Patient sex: M
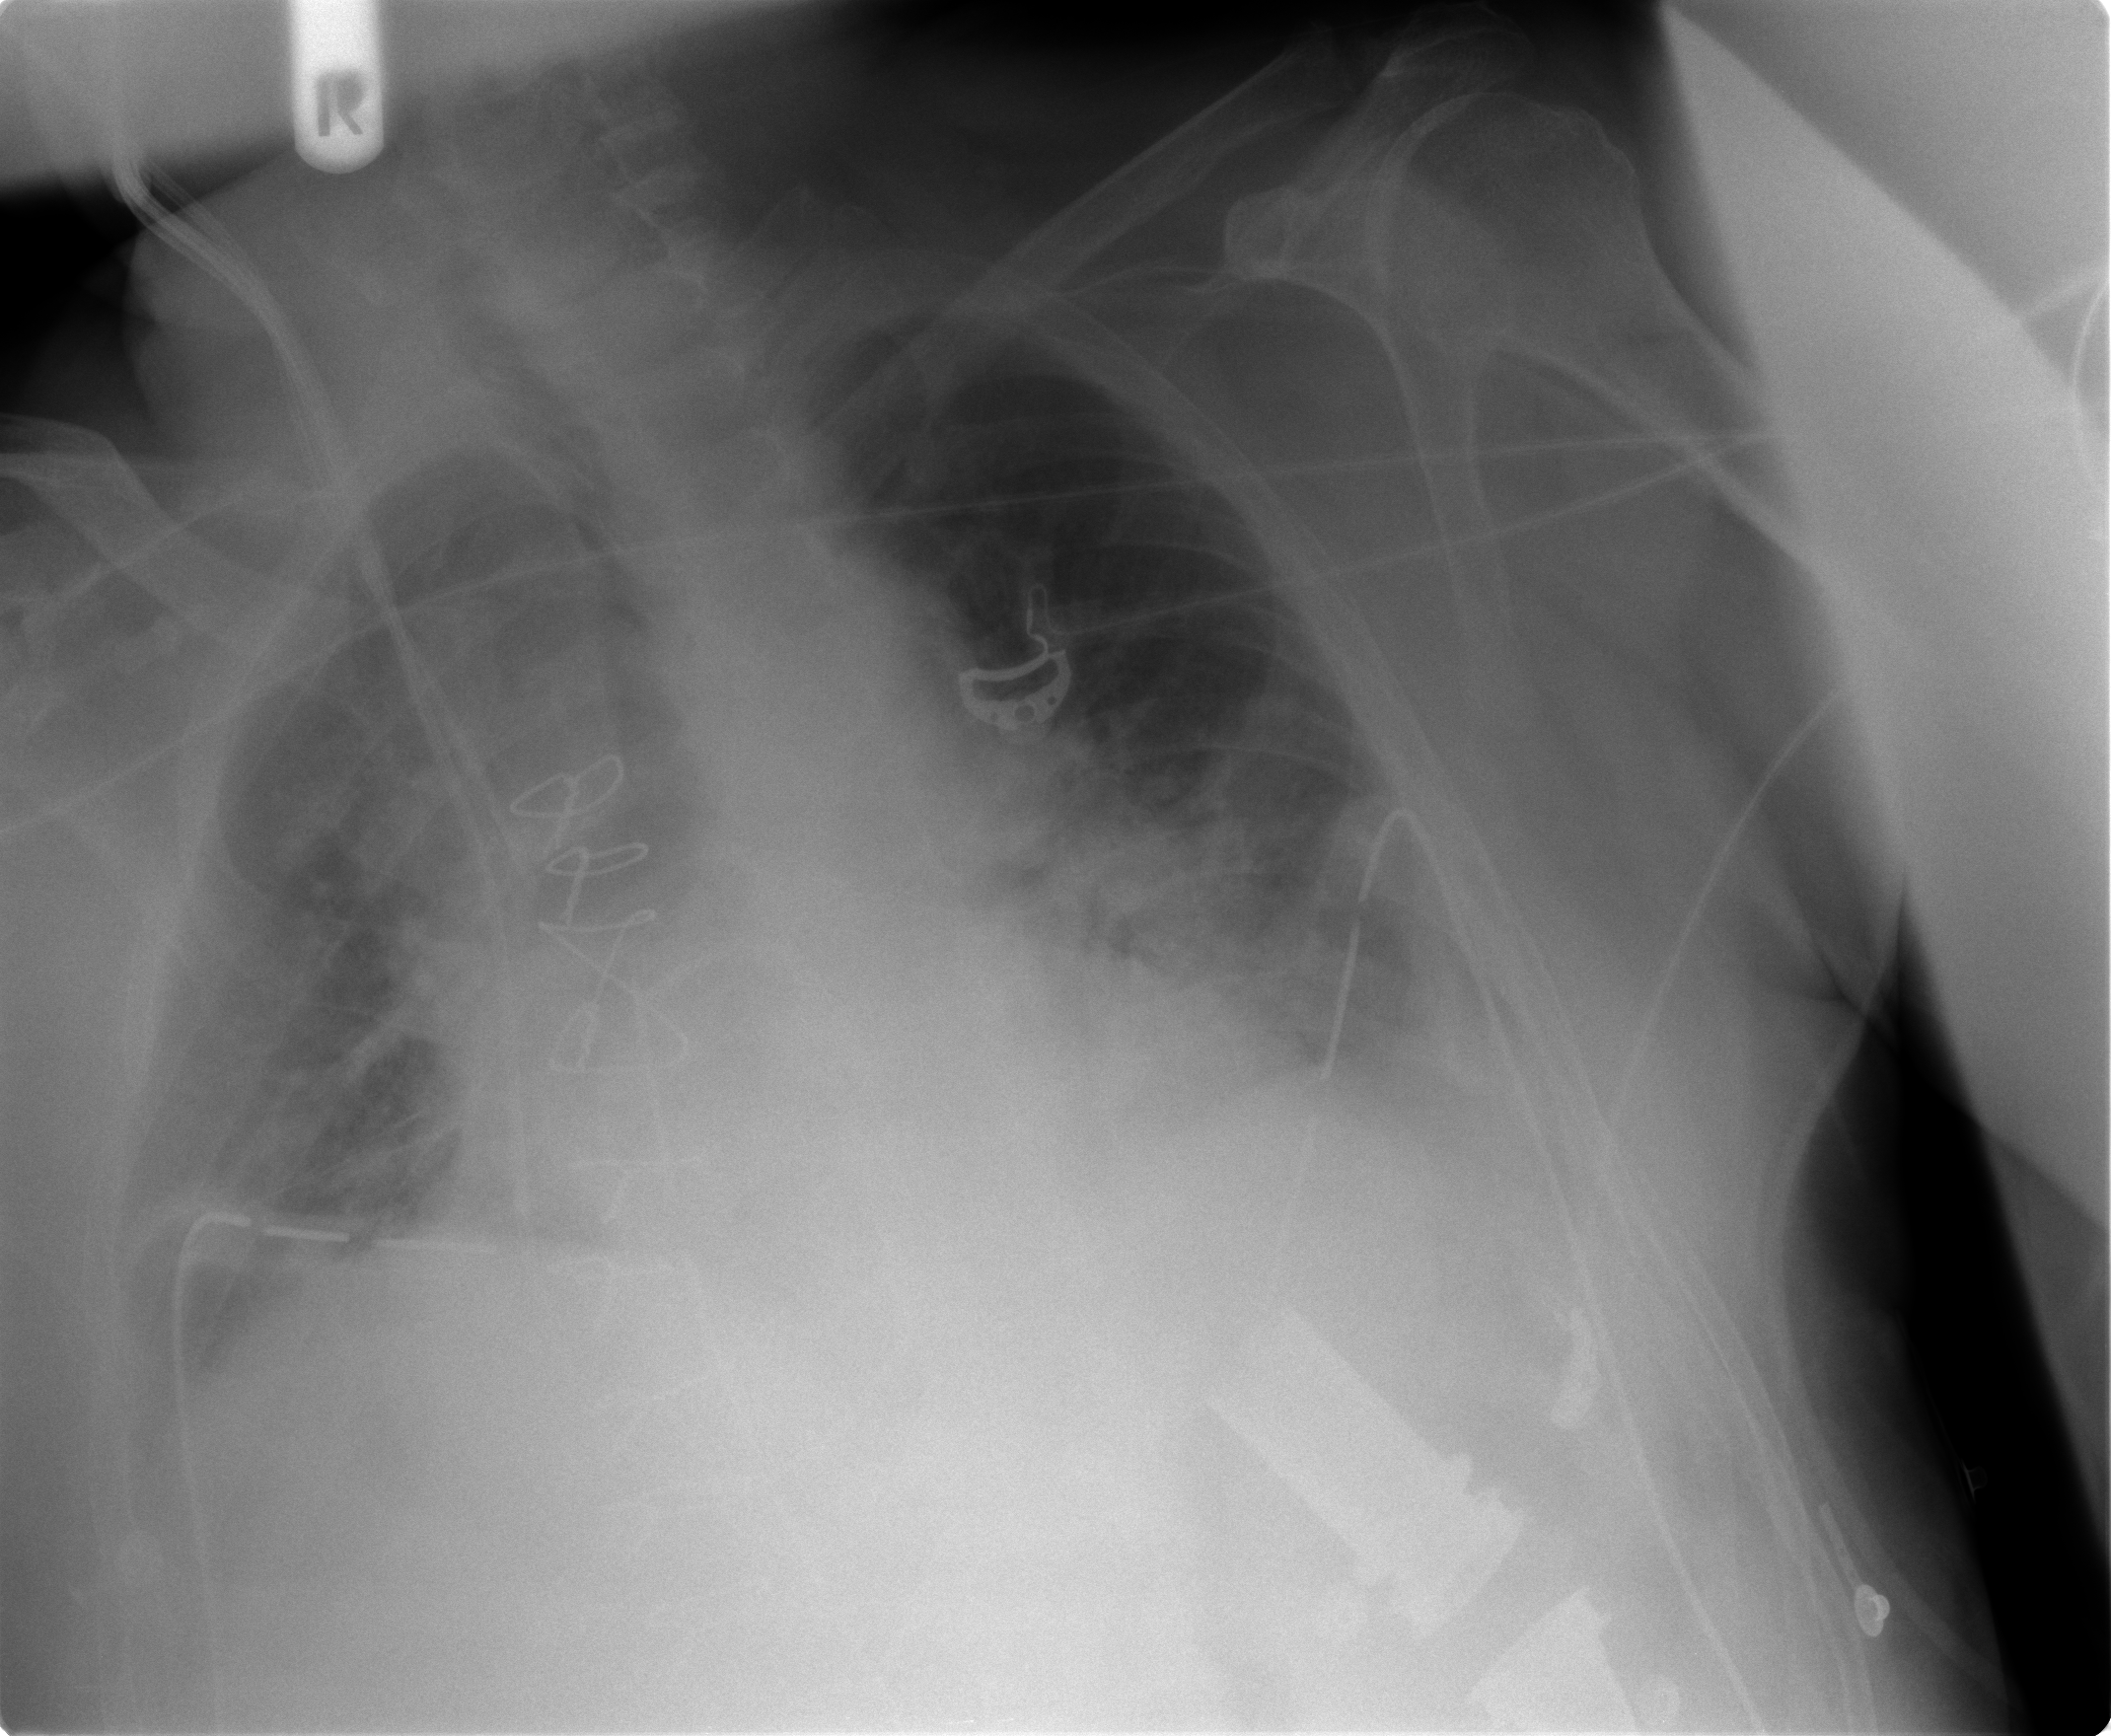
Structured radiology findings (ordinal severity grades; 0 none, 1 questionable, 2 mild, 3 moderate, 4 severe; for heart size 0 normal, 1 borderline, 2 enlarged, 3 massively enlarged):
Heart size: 2
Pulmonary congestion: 0
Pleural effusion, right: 1
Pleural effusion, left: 1
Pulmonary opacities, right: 0
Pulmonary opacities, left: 0
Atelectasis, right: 1
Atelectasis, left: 1